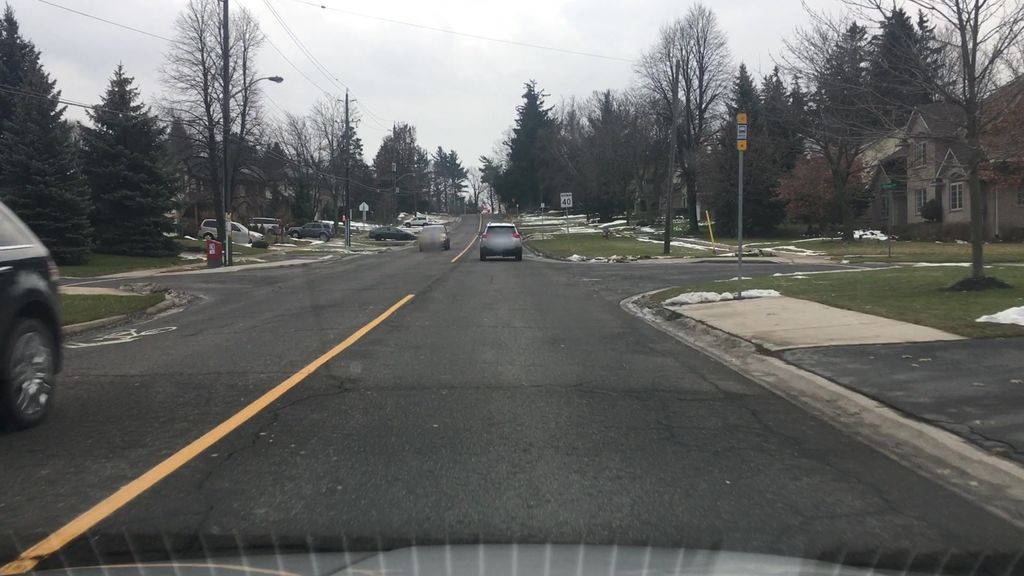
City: hamilton